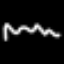
Label: squiggle